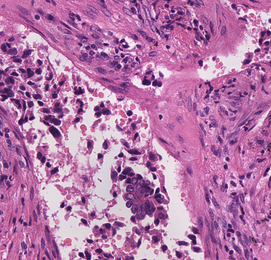
Tumor epithelial tissue: yes
Tumor-associated stroma tissue: yes
Normal tissue: no